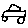
Label: car